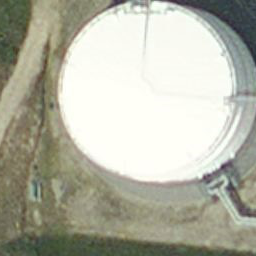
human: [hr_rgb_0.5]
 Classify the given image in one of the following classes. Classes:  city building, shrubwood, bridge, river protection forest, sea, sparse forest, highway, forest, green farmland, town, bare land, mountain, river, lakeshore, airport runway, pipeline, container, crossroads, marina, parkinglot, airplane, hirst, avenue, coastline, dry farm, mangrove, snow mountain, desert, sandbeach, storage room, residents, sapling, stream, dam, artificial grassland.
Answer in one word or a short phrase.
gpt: storage room